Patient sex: M
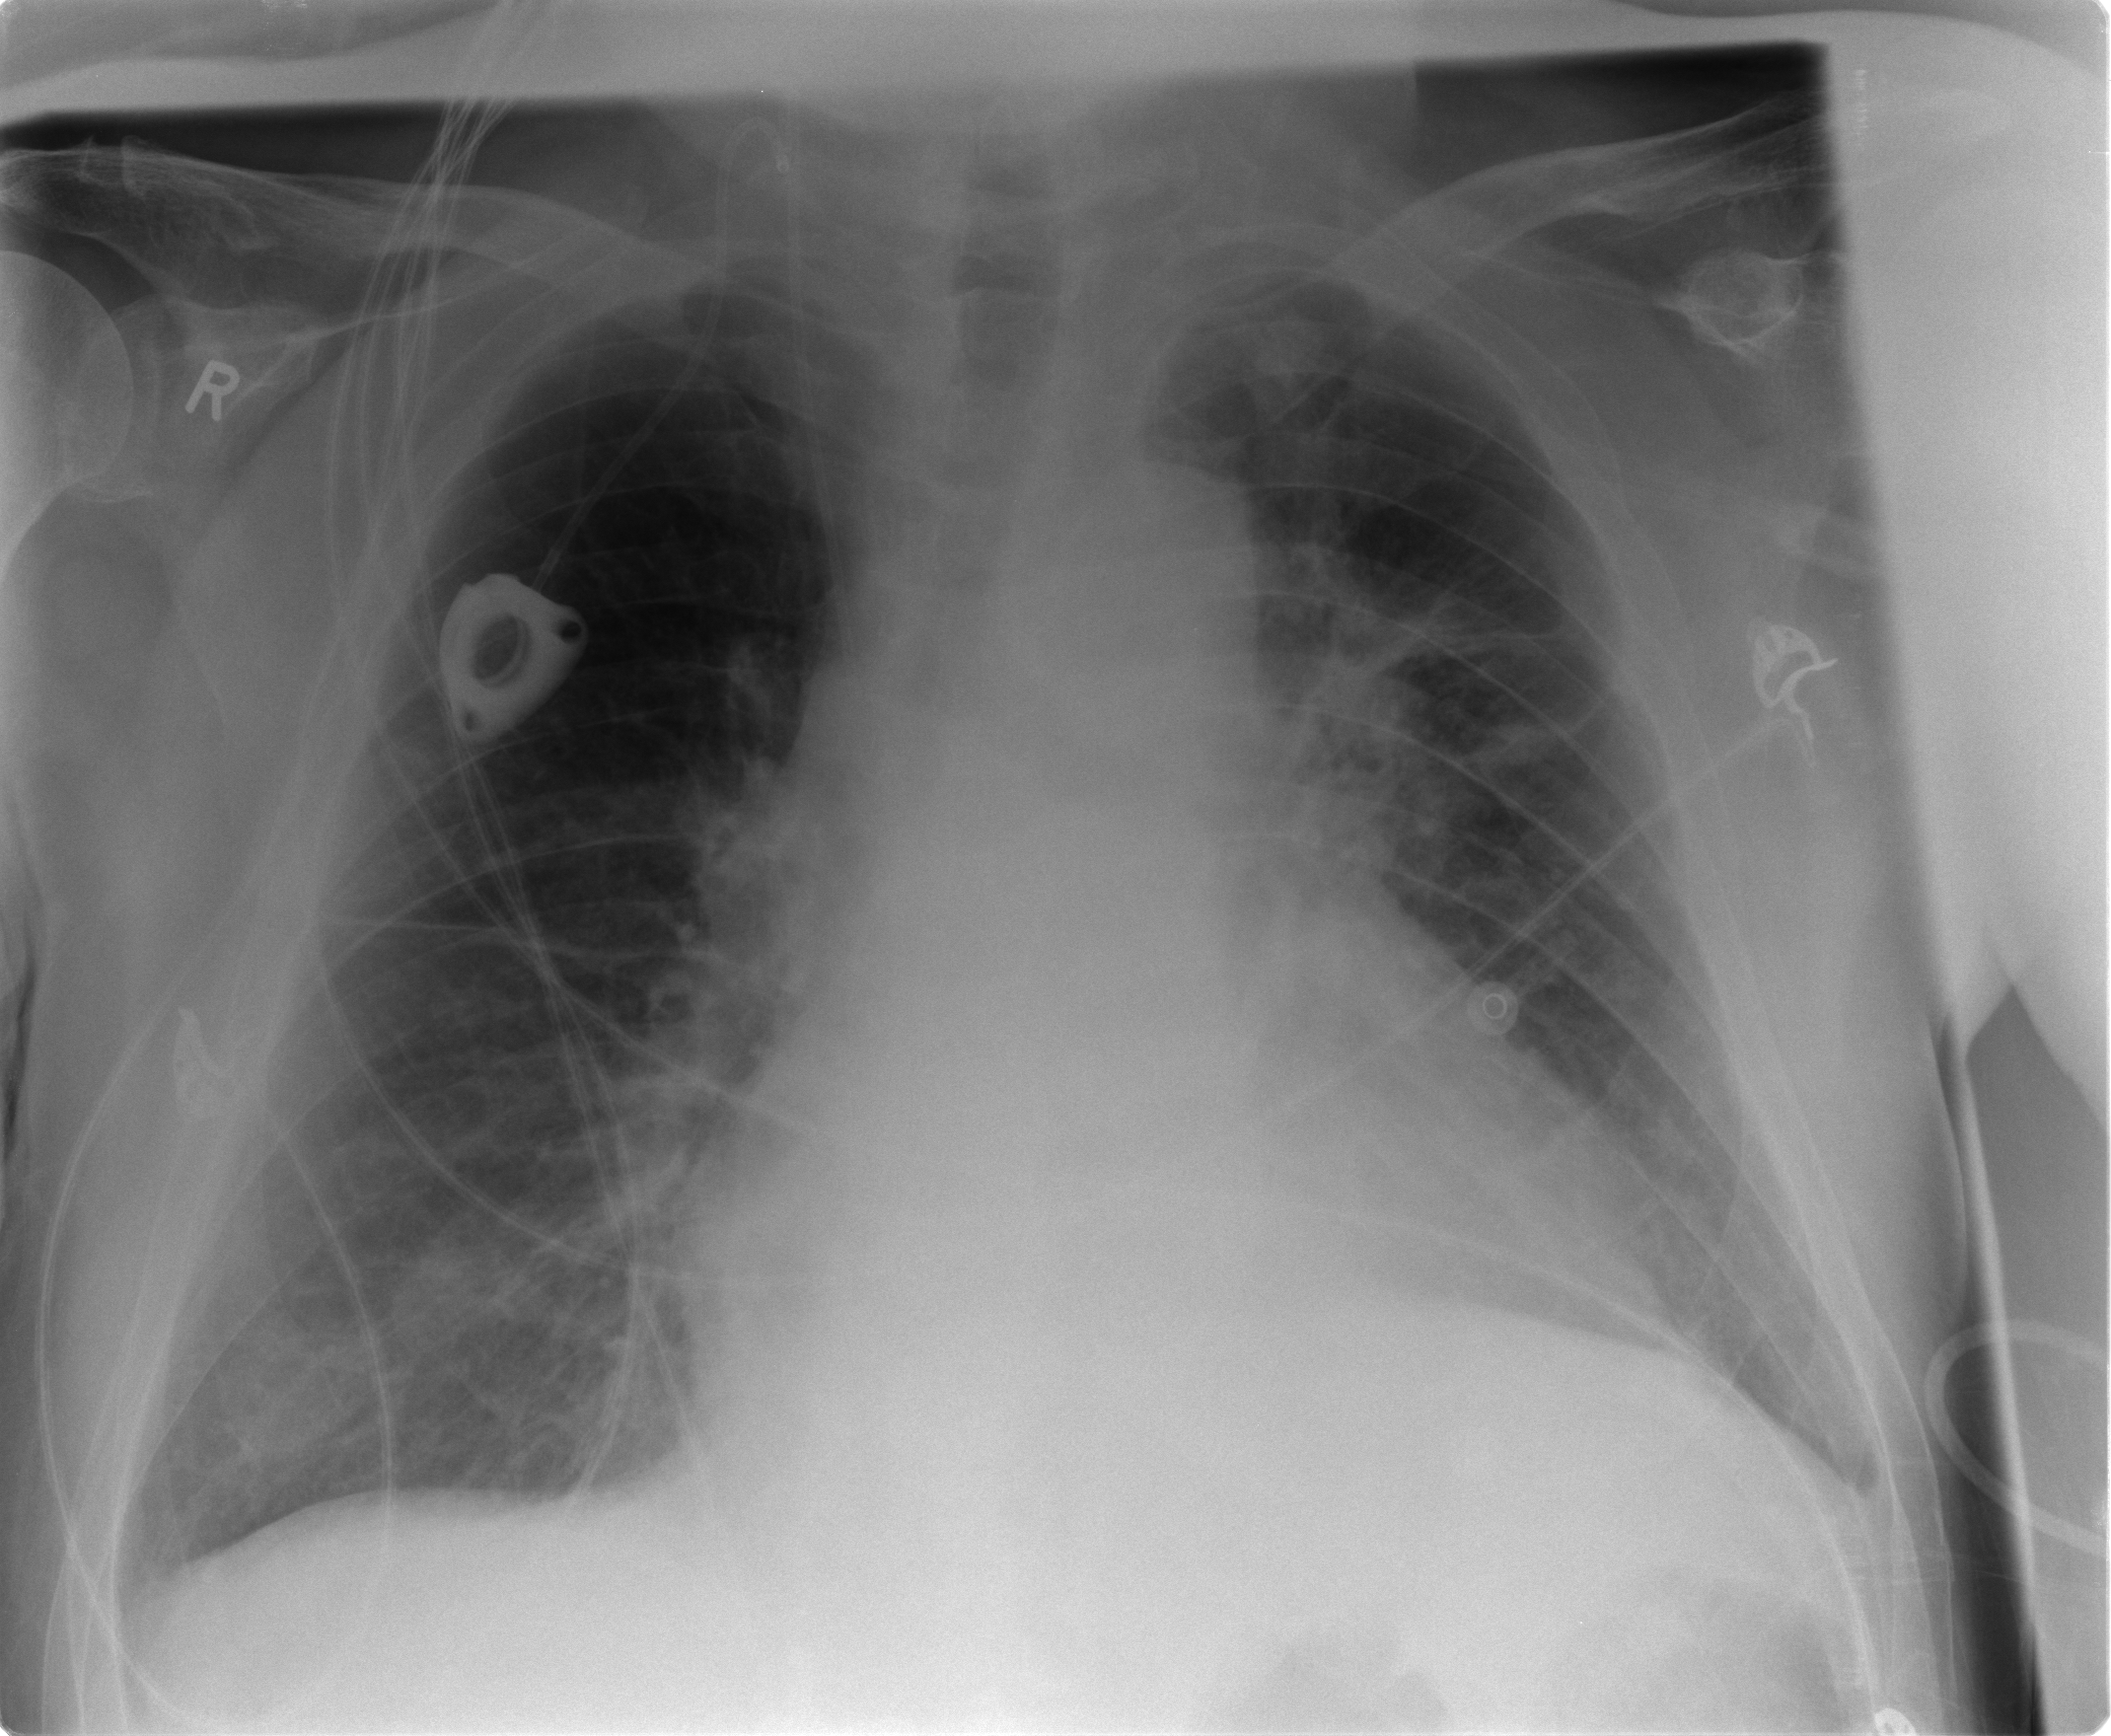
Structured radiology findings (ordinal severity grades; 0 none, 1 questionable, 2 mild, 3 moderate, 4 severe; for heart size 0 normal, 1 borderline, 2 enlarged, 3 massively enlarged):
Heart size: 2
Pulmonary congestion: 0
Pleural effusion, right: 0
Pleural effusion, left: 0
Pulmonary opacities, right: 0
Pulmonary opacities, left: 0
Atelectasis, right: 0
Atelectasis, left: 2